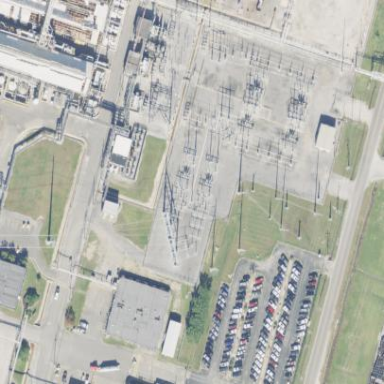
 classified as industrial. Surrounding the substation is fence."